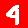
Digit: 4